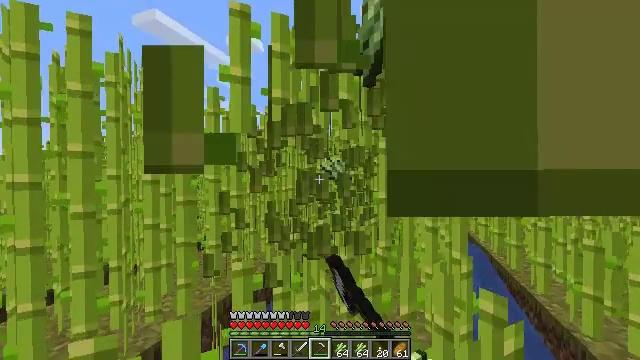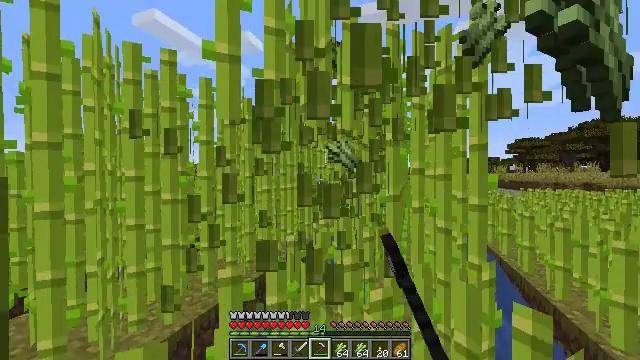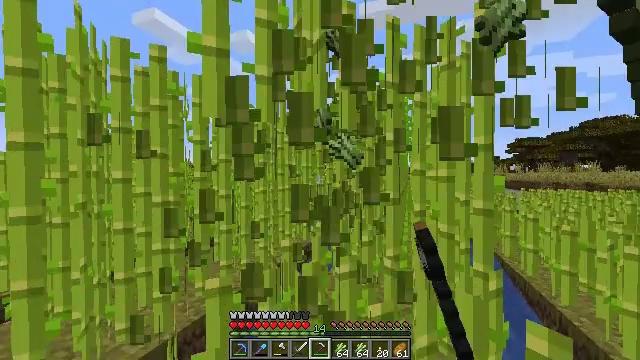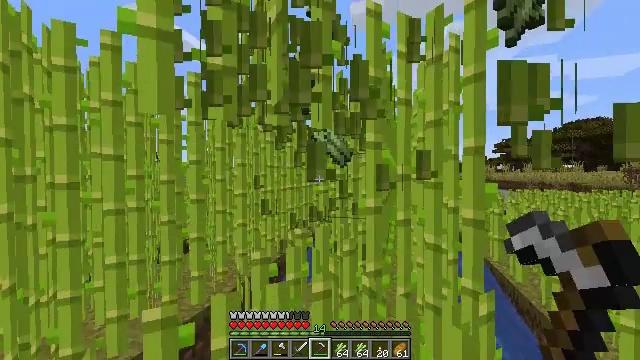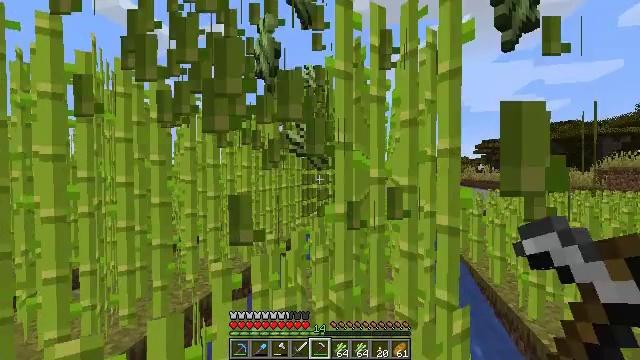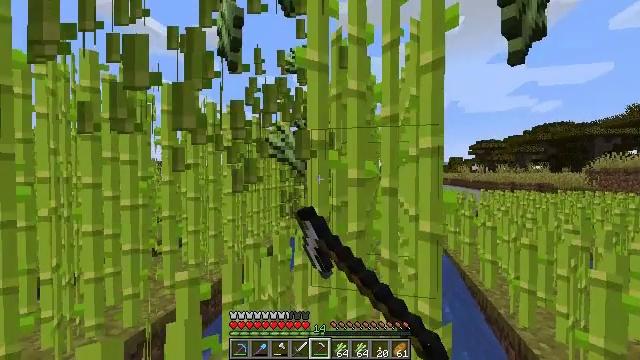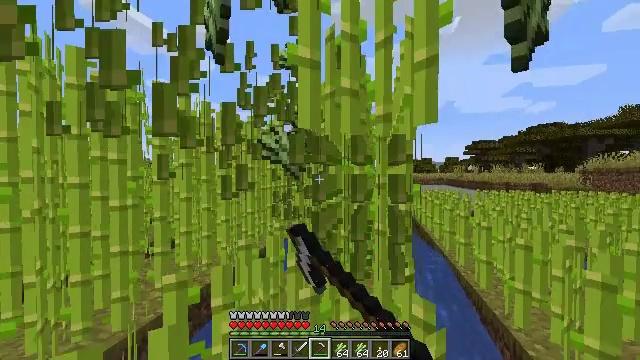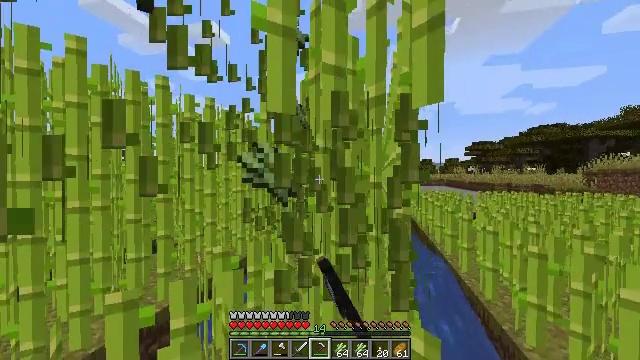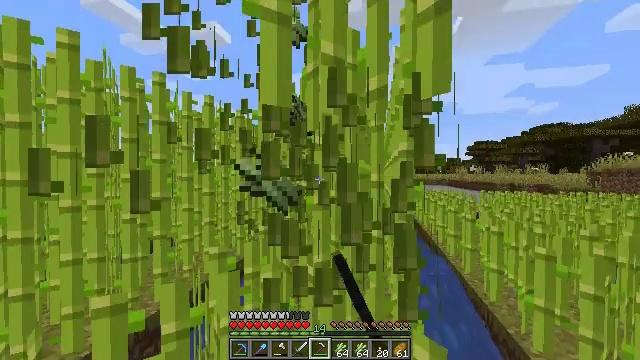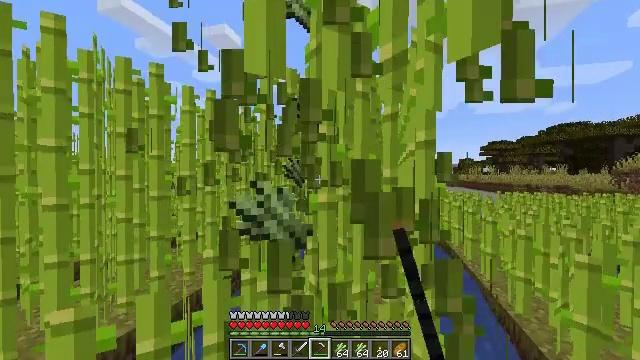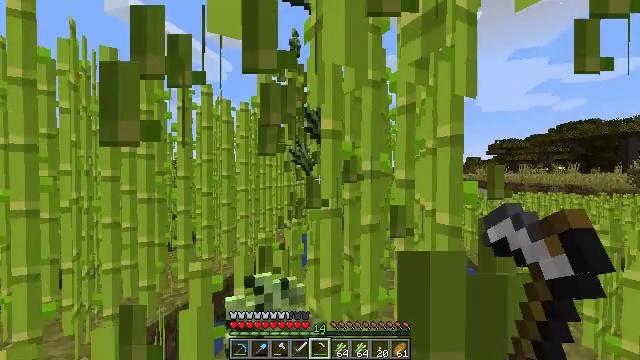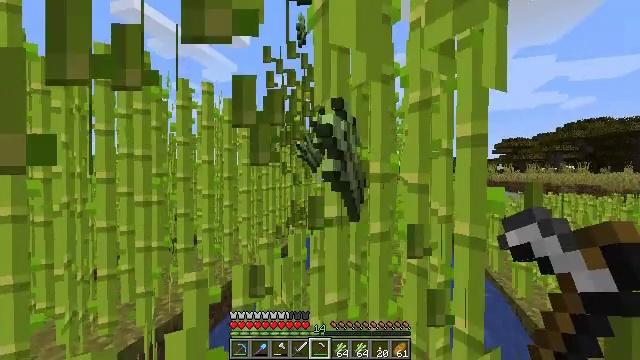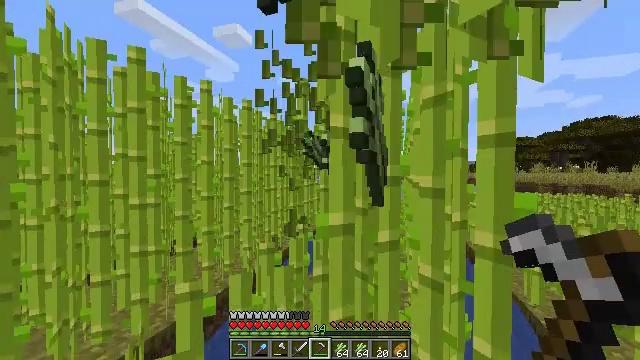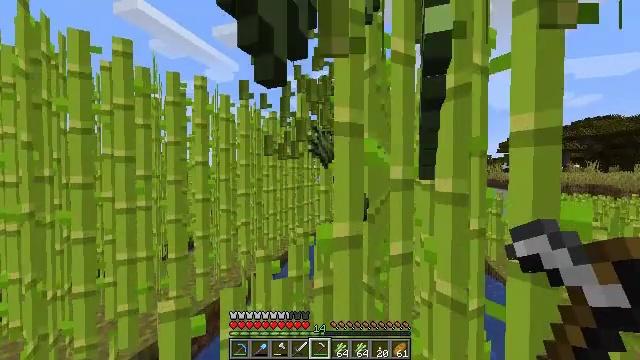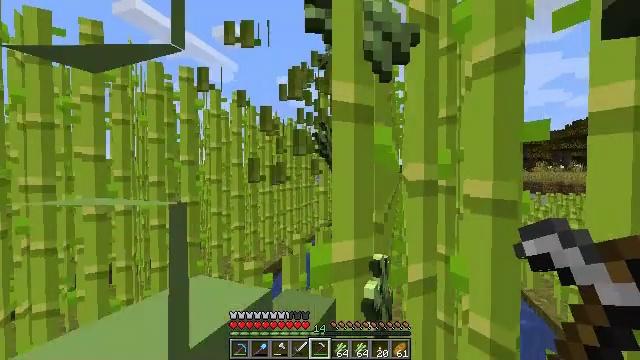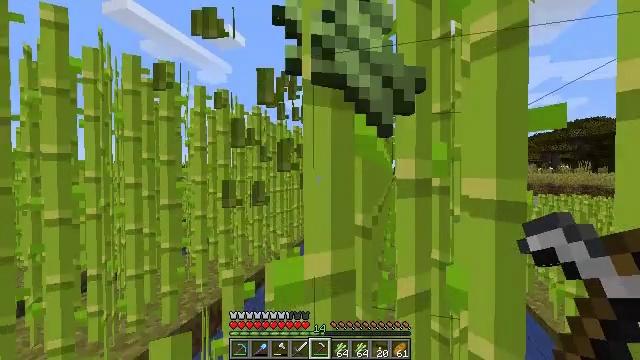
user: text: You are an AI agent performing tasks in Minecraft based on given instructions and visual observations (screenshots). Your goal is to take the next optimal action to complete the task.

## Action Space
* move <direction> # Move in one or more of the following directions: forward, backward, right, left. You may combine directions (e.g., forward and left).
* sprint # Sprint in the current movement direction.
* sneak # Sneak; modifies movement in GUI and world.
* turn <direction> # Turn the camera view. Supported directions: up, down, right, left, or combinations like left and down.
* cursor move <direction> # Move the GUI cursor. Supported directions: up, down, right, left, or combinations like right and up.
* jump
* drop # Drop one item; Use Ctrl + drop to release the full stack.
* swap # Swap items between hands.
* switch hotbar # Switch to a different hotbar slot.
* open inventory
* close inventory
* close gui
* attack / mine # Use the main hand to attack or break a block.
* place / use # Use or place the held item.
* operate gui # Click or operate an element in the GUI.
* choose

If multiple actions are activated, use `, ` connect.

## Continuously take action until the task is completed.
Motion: motion action
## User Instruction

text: Mine the sugar cane near rivers.
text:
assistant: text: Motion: move forward, attack / mine
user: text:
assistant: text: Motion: move forward and move right, attack / mine
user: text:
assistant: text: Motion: move forward and move right, turn right, attack / mine
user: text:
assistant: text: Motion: move forward and move right, turn right, attack / mine
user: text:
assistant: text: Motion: move forward and move right, attack / mine
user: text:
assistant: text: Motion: move forward, attack / mine
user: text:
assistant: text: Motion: move forward, attack / mine
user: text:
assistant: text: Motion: move forward, attack / mine
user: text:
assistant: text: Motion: move forward, turn left, attack / mine
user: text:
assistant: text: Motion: move forward, turn left, attack / mine
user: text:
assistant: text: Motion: move forward, attack / mine
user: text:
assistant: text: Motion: move forward, attack / mine
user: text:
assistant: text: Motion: move forward, attack / mine
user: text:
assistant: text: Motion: move forward and move right, attack / mine
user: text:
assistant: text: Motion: move forward and move right, turn right, attack / mine
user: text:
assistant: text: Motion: move forward and move right, turn right, attack / mine
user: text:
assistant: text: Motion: move forward and move right, attack / mine
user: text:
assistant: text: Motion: move forward, attack / mine
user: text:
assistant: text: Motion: move forward, attack / mine
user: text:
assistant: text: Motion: move forward, attack / mine
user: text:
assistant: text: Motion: move forward, attack / mine
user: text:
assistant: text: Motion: move forward, attack / mine
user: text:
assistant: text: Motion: move forward, attack / mine
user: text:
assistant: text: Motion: move forward, turn left, attack / mine
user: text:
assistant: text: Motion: move forward, turn left, attack / mine
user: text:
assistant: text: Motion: move forward and move right, attack / mine
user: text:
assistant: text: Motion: move forward and move right, attack / mine
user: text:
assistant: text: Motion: move forward and move right, attack / mine
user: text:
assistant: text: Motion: move forward and move right, attack / mine
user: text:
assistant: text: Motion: move forward, attack / mine